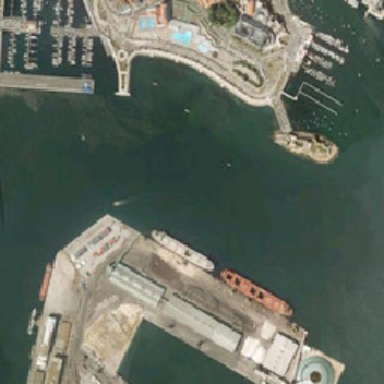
Here the boat is moored inside and you can see two ports to sail outside the sea .